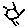
Label: sun